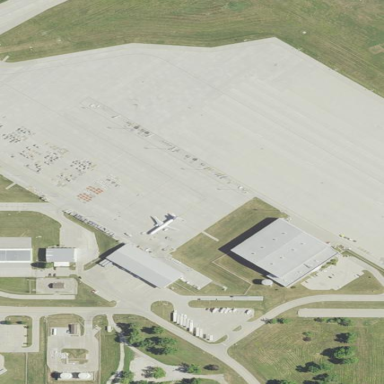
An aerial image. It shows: Paved apron at the airport.